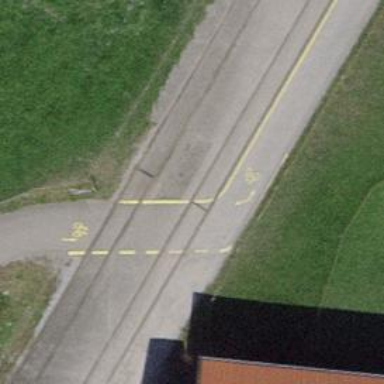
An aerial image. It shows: Railway level crossing.